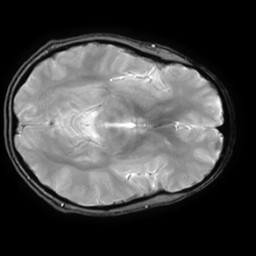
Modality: T2starw
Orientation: axial
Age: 29
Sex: female
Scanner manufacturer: ge
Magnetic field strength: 3 T
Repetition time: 0.65 s
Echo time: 0.02 s